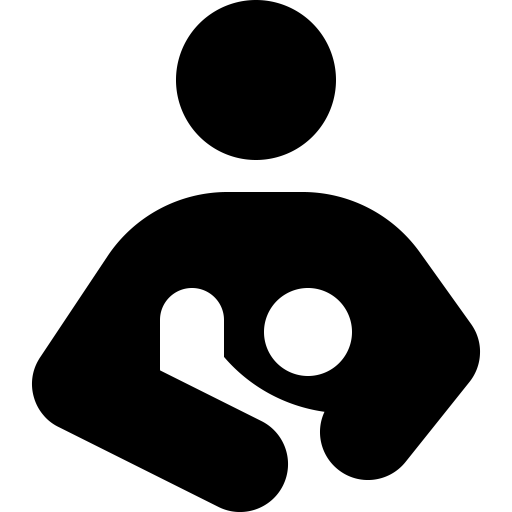
Tags: icon, FontAwesome, fa-icon, solid, person, breastfeeding